Question: I have installed the most recent plugin version for Android Studio and restarted Android Studio and followed the setup steps via the Crashlytics icon that has now appeared in the toolbar. Everything works fine until it gets the screen that tells me to "Launch your app!".. I launch the app (I've launched in RUN and DEBUG mode on a real device, the emulator and a genymotion simulator) but Crashlytics does not detect that it is configured and just stays there waiting. See the screenshot below for what screen I am referring to. Any help would be greatly appreciated.
Thank you.

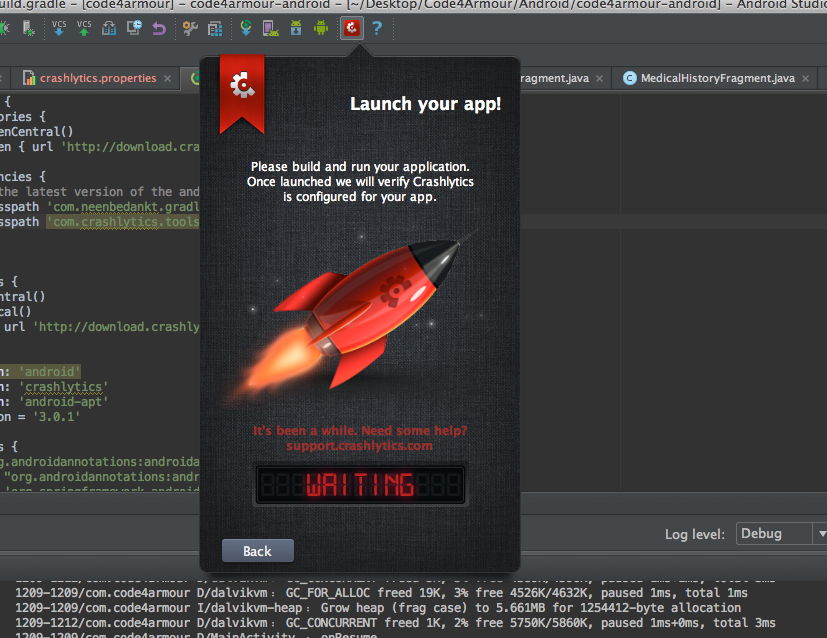
Answer: It seems the Android plugin for Crashlytics tries to add the following line for you in the main Activity of the app, but doesn't show an error if it is unable to.
'''
Crashlytics.start(this);
'''
Adding the line to the main Activity allows Crashlytics to verify the app.